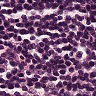
Metastatic tissue present: no